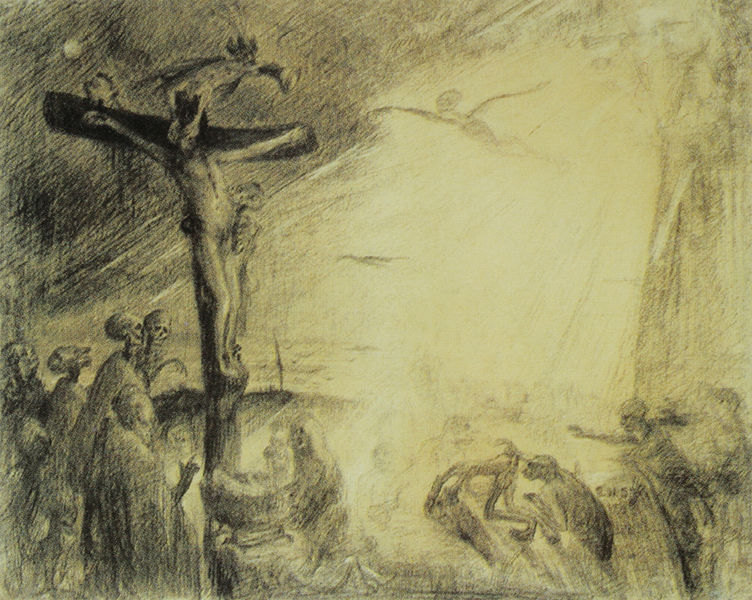
Titel: Der sterbende Chistus (Satan und die höllischen Legionen foltern den Gekreuzigten)
Künstler: James Ensor
Standort: Brüssel
Institution: Musées Royaux des Beaux-Arts de Belgique
Schlagwörter: dunkel, himmel, kopf, körper, vogel, wolken, gelb, frau, grau, hell, kreide, licht, schwarz, zeichnung, symbolismus, bart, schädel, tod, vögel, gewänder, fliegen, engel, düster, grafik, graphik, linien, figuren, knochen, mond, kreuz, strahlen, flug, kohle, traum, druck, lithographie, schraffur, radierung, tote, gestalten, lichtstrahlen, schein, skelett, totenkopf, christus, jesus, kreuzigung, alptraum, hölle, gruselig, fabelwesen, geier, kruzifix, mönch, maria, magdalena, totenschädel, gekreuzigt, beweinung, ungeheuer, kubin, geist, monster, hades, gerippe, skellett, skelette, golgatha, totenköpfe, klammern, höllenfeuer, unheimlig, jesus am kreuz, grusel, alfred kubin, alfred, geieer, ond, schraffue, totenreich, totentreffen